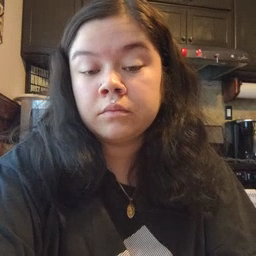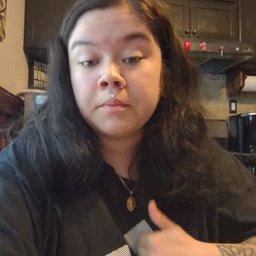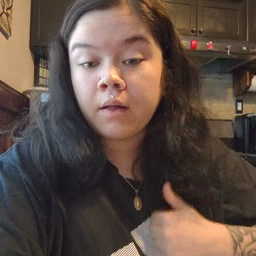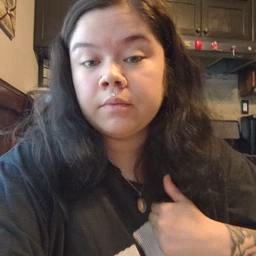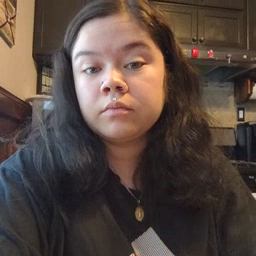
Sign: bath